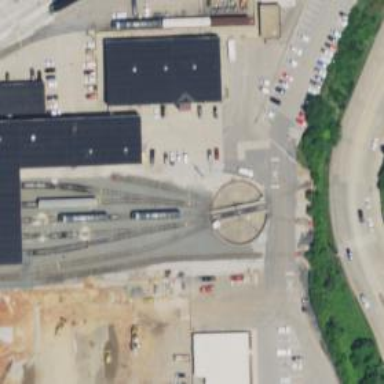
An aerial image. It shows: Railway yard.